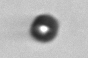
Label: bead